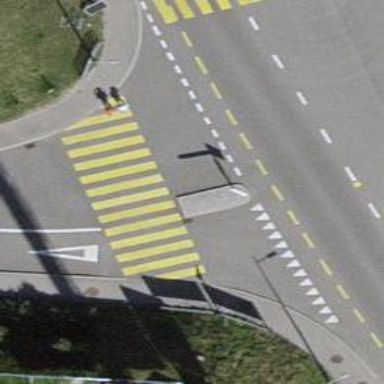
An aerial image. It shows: Uncontrolled zebra crossing with markings on the road.